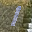
Label: 1